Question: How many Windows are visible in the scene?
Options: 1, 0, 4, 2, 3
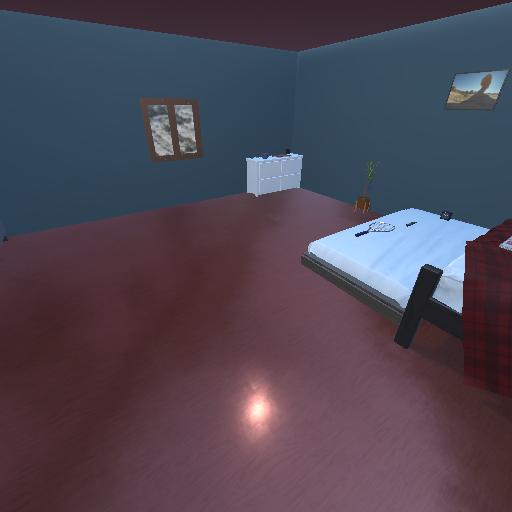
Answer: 1